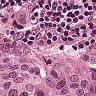
Metastatic tissue present: yes